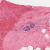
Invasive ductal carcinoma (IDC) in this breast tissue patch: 0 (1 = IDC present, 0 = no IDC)